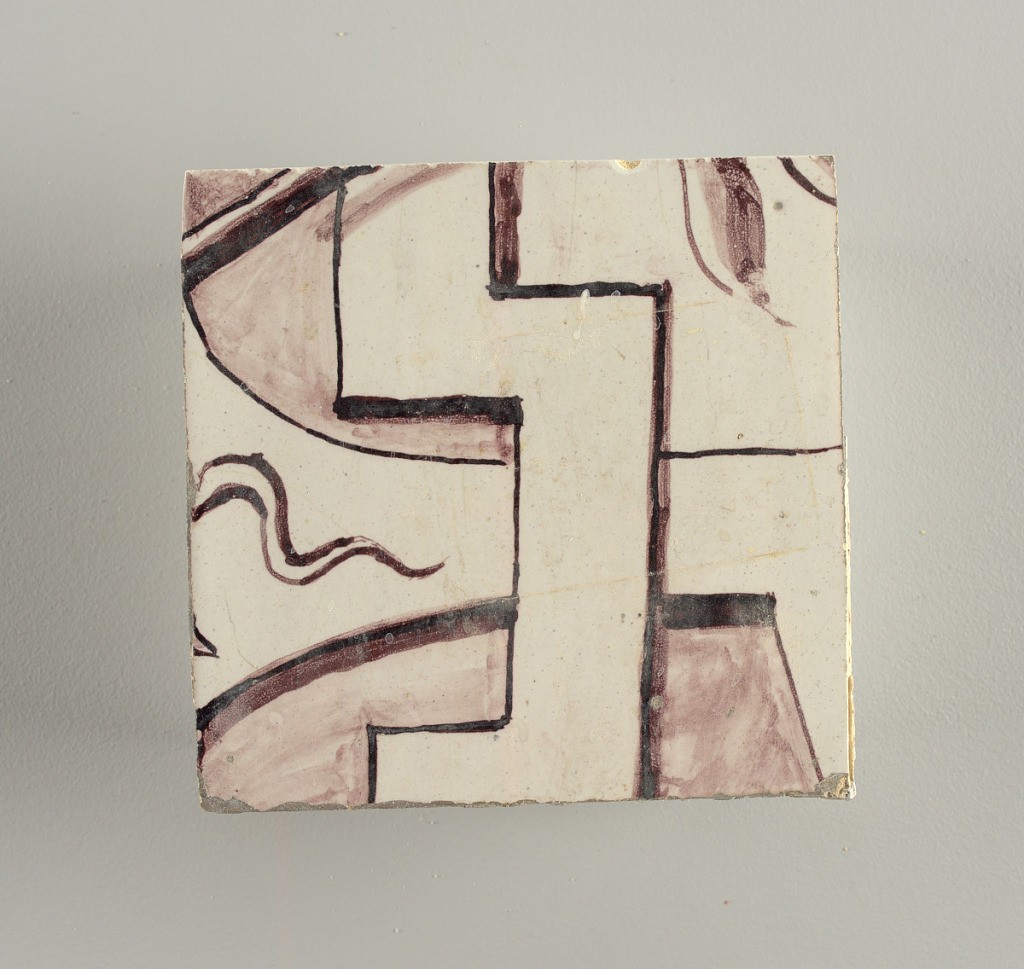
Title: Wall facing
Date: ca. 1725
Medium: tin-glazed earthenware, underglaze
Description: Running design for a frieze or a dado, composed of scrolls of foliage and strapwork, and four repeating motifs--a seated woman in a small upright oval medallion, a putto seated on a rocailled base, and strapwork in axial pattern.  The various panels, A to F, show various repeats of the same design, all being five tiles high and a varying number of tiles wide.